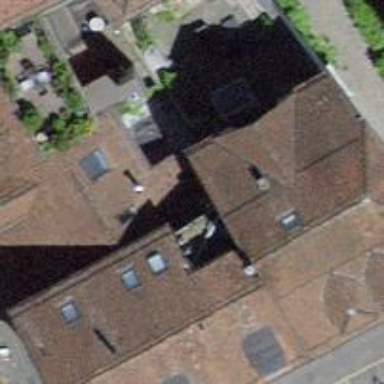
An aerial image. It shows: Gabled building with roof made of roof tiles.